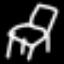
Label: chair